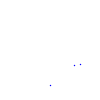
Particle: proton